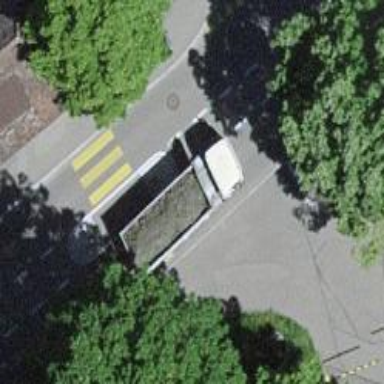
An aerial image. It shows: Zebra crossing with pedestrian island.